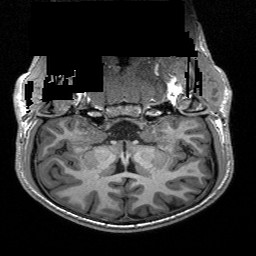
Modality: T1w
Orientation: sagittal
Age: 18
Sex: male
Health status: healthy
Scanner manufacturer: siemens
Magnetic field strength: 3 T
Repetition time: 3.2 s